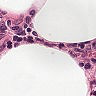
Metastatic tissue present: no